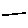
Label: line